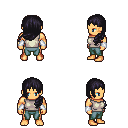
a pixel art fantasy rpg character, male body template, human, tanned skin, white sleeveless shirt, teal pants, raven left-swept hairstyle, white cloth bracers, four views (front, back, left, right), 2x2 character sprite sheet, small pixel art, hard edges, no anti-aliasing